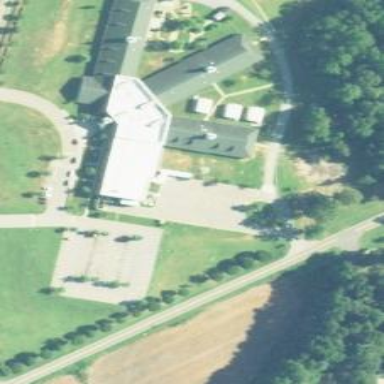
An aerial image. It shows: School building.